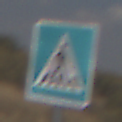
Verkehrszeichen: FussgaengerueberwegLinks
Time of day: Midday
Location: Outdoor (Nature)
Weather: PartlyCloudy
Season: NotSpecified
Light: Natural